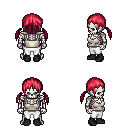
a pixel art fantasy rpg character, male body template, skeleton, white pirate shirt, white pants, ruby red twin-tailed hairstyle, black shoes, four views (front, back, left, right), 2x2 character sprite sheet, small pixel art, hard edges, no anti-aliasing